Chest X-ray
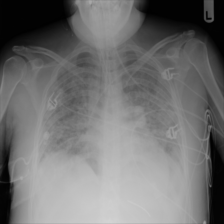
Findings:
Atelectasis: negative
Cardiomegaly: negative
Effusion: negative
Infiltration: negative
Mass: negative
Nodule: negative
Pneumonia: negative
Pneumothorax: negative
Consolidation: negative
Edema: negative
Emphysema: negative
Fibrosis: negative
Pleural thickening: negative
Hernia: negative